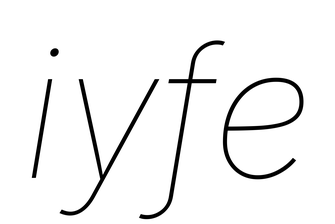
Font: Inter-Italic_Thin_Italic